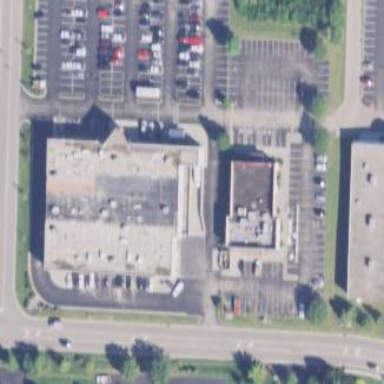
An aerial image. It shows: Commercial building housing furniture shop.